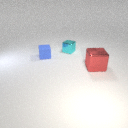
small cyan metal cube to the right of small blue rubber cube